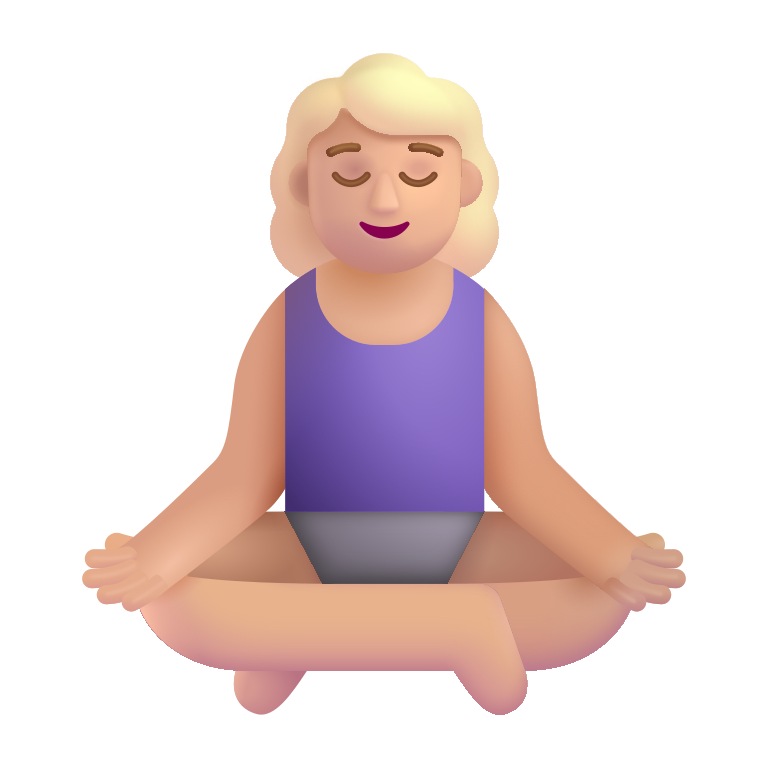
woman in lotus position color  light